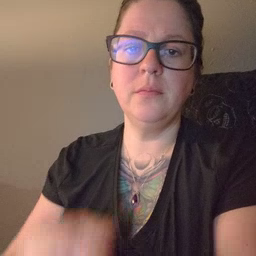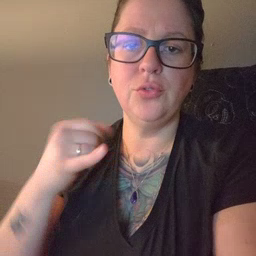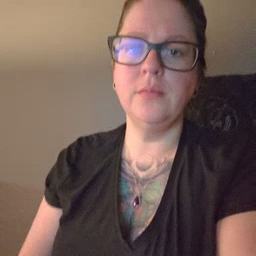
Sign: pajamas